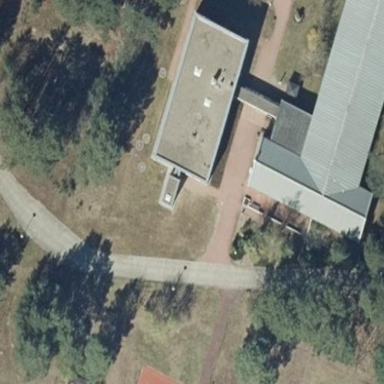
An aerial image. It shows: School building.